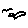
Label: bird